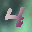
Label: 4